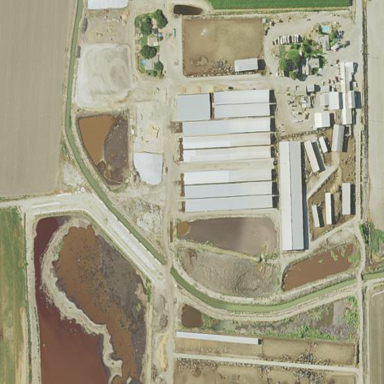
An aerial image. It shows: Farmyard area.